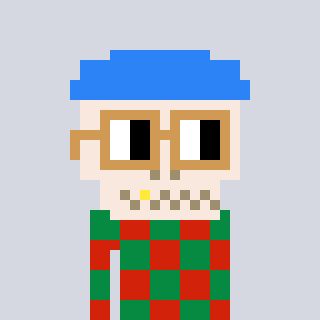
a pixel art character with square brown glasses, a skeleton-hat-shaped head and a red-colored body on a cool background